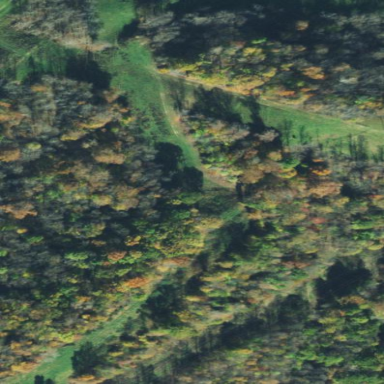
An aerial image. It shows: Beautiful woodland area.